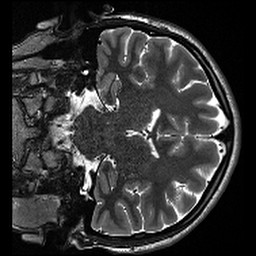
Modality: T2w
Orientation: coronal
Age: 19
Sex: female
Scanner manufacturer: siemens
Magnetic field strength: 3 T
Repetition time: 13.15 s
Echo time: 0.082 s